Interaction volume radius: 5 \u00c5
Interaction volume height: 15 \u00c5
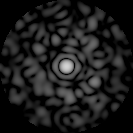
Disorder parameter: 0.8267